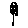
Label: flower